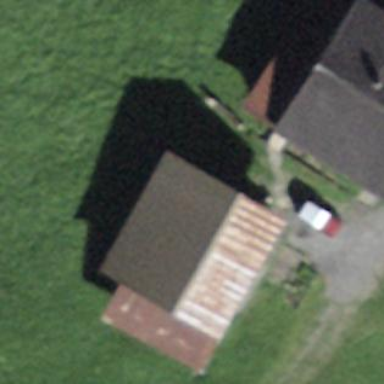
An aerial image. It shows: Barn.